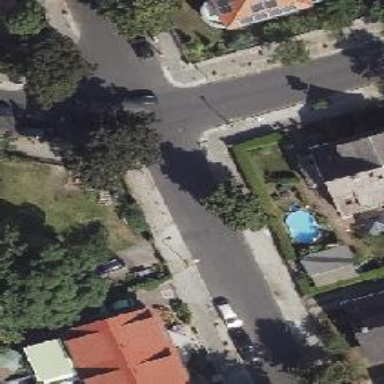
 with parallel parking lanes on the left. The sidewalk surface on the left is made of sett."